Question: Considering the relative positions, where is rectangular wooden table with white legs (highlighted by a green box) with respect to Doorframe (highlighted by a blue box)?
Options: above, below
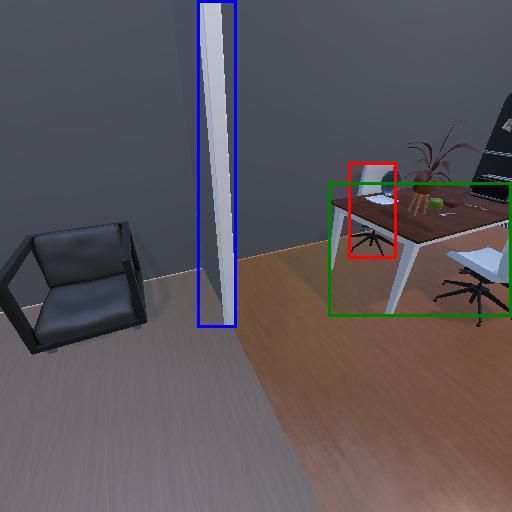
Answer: above